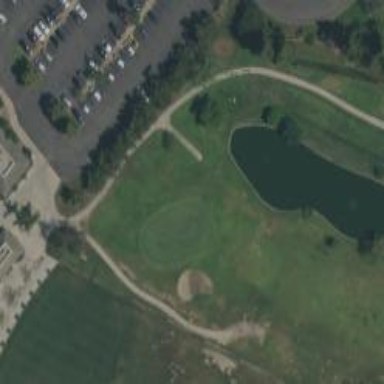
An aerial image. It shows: Path for golf carts.